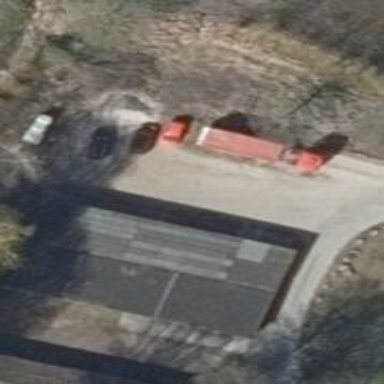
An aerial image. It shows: Garage building.